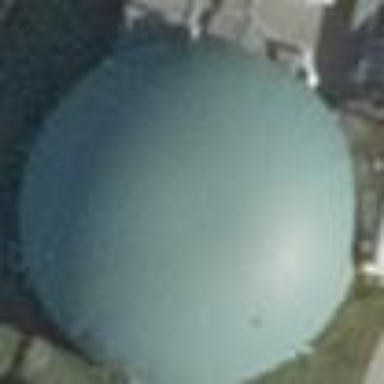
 used as digester with power generator inside."